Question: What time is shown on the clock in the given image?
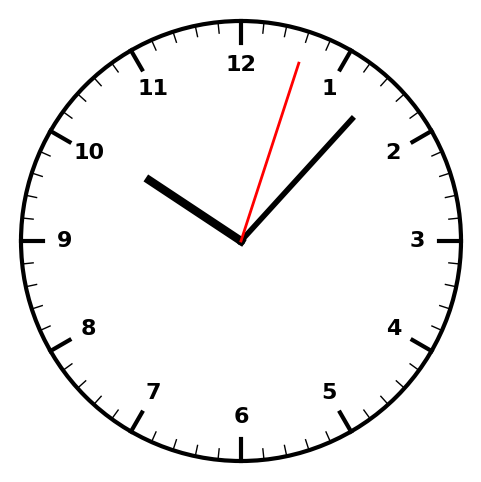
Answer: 10:07:03